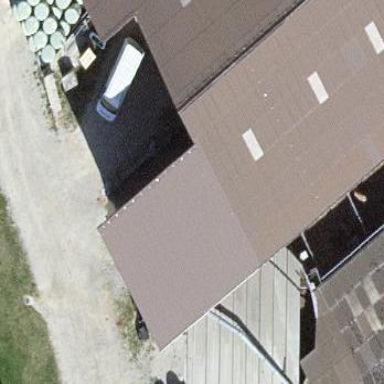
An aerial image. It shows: Storage tank that is man-made.